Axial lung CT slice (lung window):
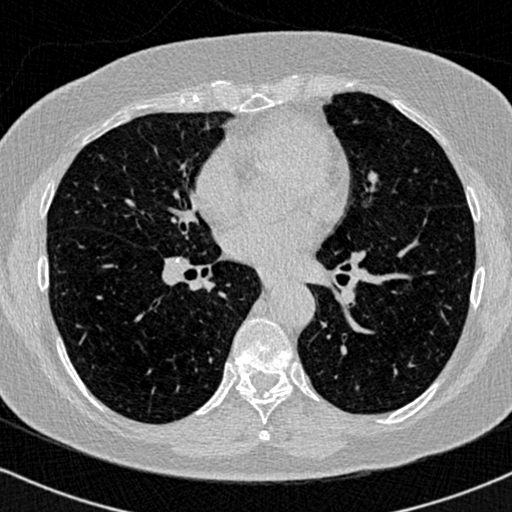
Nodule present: no